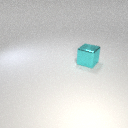
large cyan metal cube